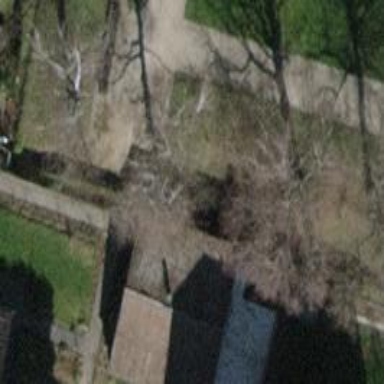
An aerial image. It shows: Shed.